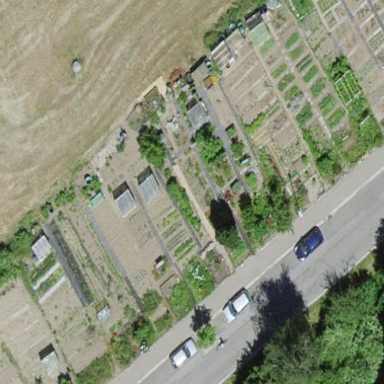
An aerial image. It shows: Area designated for allotments.